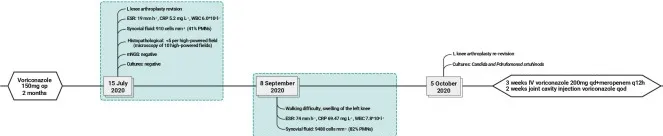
Timeline of clinical course with relevant laboratory findings listed. . Left.
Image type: chart (chart)